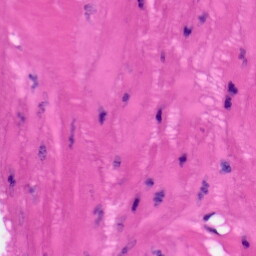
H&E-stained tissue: Skin